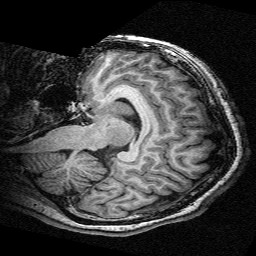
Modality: T1w
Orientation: sagittal
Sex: female